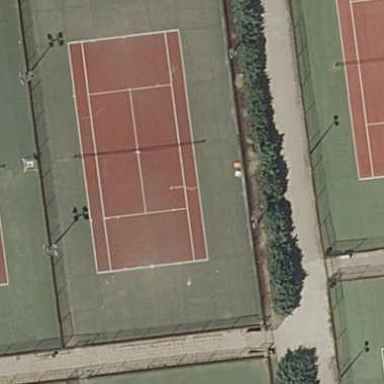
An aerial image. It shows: Tennis court on the leisure land pitch.